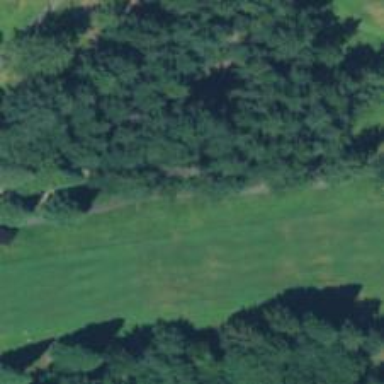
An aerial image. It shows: Service road designated as golf cart path.